Current action and preconditions to check: path_clear

Your task: For each precondition in the list above, predict whether it will hold at this action.

Consider the current scene as observed from the mobile robot's camera, and analyze the predicted future states of all dynamic agents (e.g., people, animals, vehicles, or any moving entities) within the NEXT SECOND.

IMPORTANT: Only answer "very likely" if you are absolutely certain—based on strong, clear evidence—that a dynamic agent will violate the precondition in the predicted future state. Do NOT answer "very likely" for unlikely, ambiguous, or low-probability risks.

Ask yourself for each precondition: Is there a high probability, with clear and convincing evidence, that the predicted future states of any dynamic agent will interfere with the predicted future state of the currently executing action within the NEXT SECOND, causing that precondition to fail?

Assess the risk level based on these predictions. Use "likely" or "very likely" if motions create a clear risk of interference.

Use "neutral" or "improbable" if agents are nearby but their predicted paths are clearly diverging or non-conflicting.

Failure Risk Categories: "very improbable", "improbable", "neutral", "likely", "very likely"

Answer Format: Output ONLY the probability_of_failure value from these categories: "very improbable", "improbable", "neutral", "likely", "very likely"

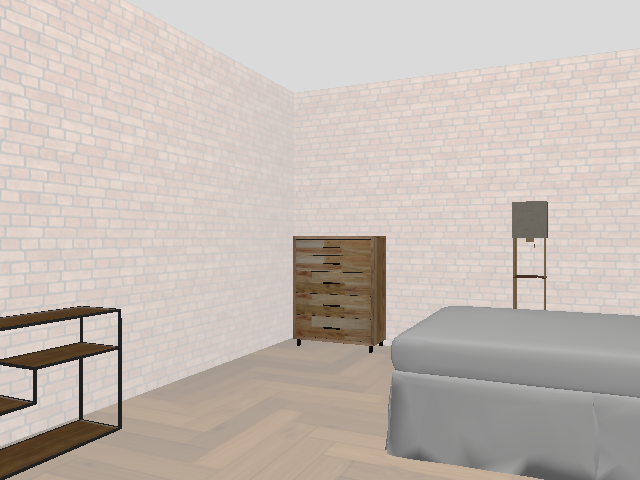

Answer: very improbable